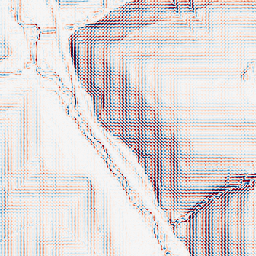
Category: wavelet
Decomposition family: wavelet_biorthogonal
Decomposition parameters: wavelet: bior1.3
level: 2
Upsampling method: sinc_hamming
Upsampling parameters: scale: 4
kernel_size: 4
Upsampling scale: 4